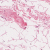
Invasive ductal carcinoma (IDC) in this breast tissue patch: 0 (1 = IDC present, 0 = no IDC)